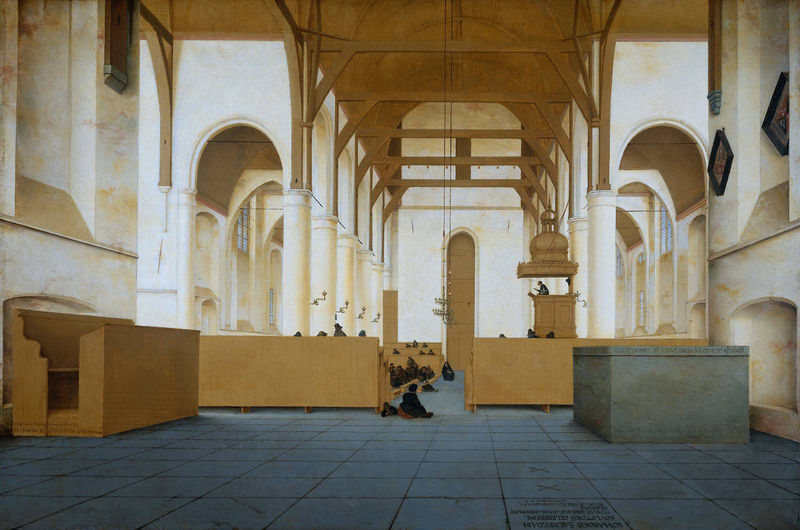
Titel: Vierung und Langhaus der St. Odulphuskerk in Assendelft vom Chor aus gesehen
Künstler: Pieter Jansz. Saenredam
Standort: Amsterdam
Institution: Rijksmuseum
Schlagwörter: menschen, sitzen, fenster, holz, raum, skizze, säulen, gebäude, haube, architektur, stein, innenraum, kirche, boden, interieur, decke, innen, bogen, schule, mauer, bank, empore, leuchter, balken, fussboden, fliesen, dachstuhl, entwurf, bänke, mittelschiff, pfarrer, dreischiffig, kanzel, gottesdienst, pastor, predigt, gebälk, kreuzgang, holzdach, querbalken, geviert, läuchter